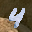
Label: 4